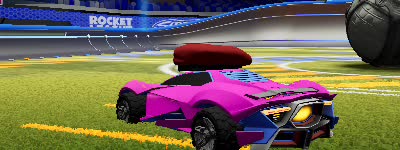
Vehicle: werewolf